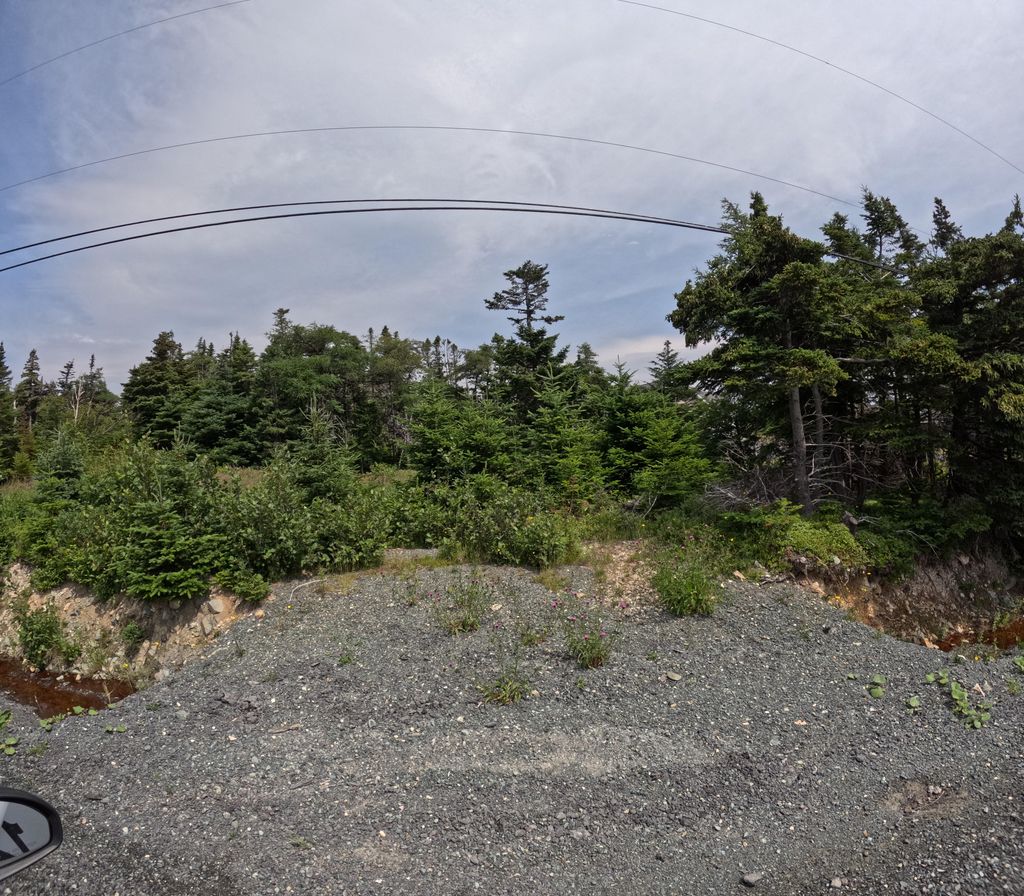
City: st_johns